Question: I was wondering if it was possible to put chemical formulas ( SUB and SUP characters) into a Label content like:

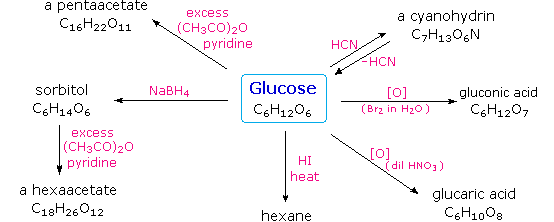
Answer: Here a solution using <URL>:
'''
private void createGraphic(String textValue, Color color) {
TeXFormula tex = new TeXFormula(textValue);
java.awt.Image awtImage = tex.createBufferedImage(TeXConstants.STYLE_TEXT, 12, color, null);
Image fxImage = SwingFXUtils.toFXImage((BufferedImage) awtImage, null);
label.setGraphic(new ImageView(fxImage));
}
'''